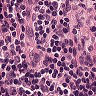
Metastatic tissue present: no